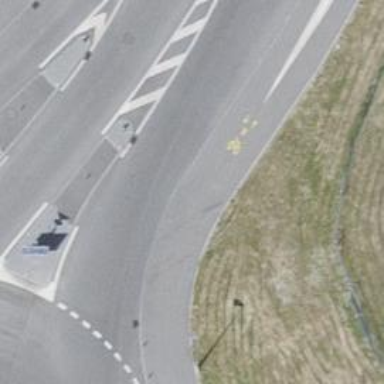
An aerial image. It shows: Cycleway with crossing island for cyclists.